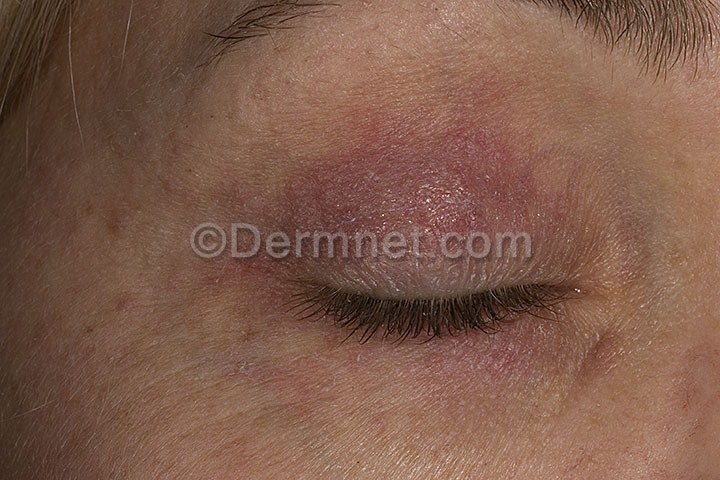
Disease: Eczema Photos